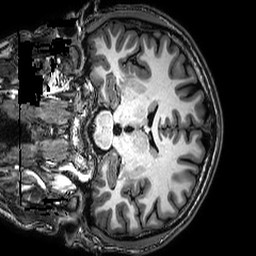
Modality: T1w
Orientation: coronal
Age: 31
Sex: male
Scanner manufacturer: philips
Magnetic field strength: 3 T
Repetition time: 0.008199 s
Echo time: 0.003767 s